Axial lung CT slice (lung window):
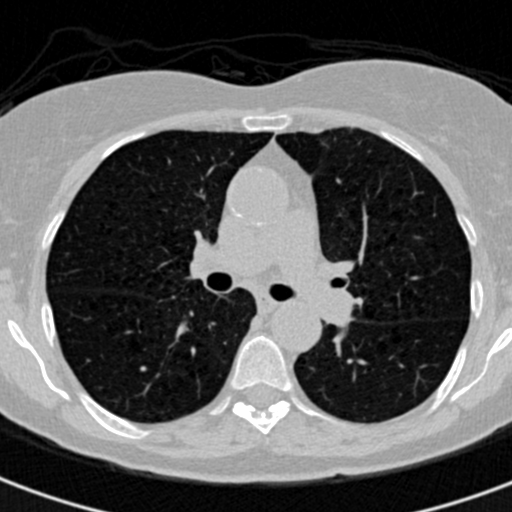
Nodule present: no